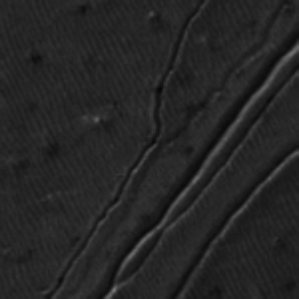
Label: frost